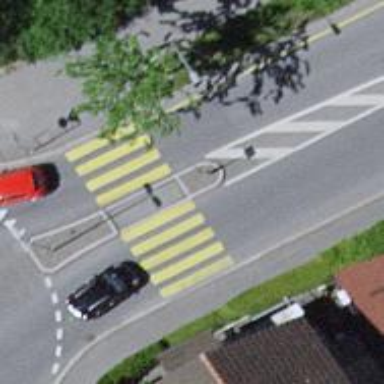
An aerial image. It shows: Uncontrolled crossing with central island on the road.